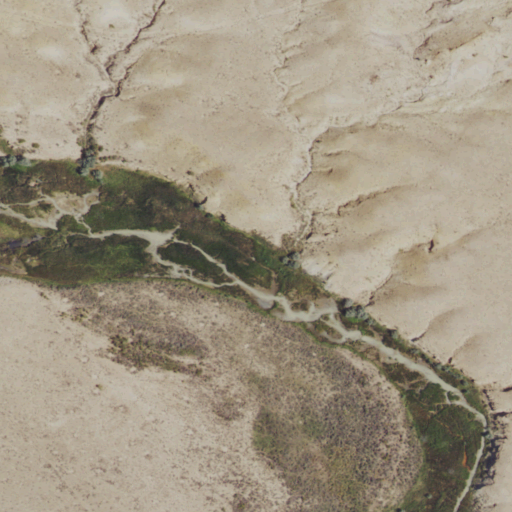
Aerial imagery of valley in Wyoming named Maverick Spring Draw containing shrub, woody wetlands, and herbaceous wetlands